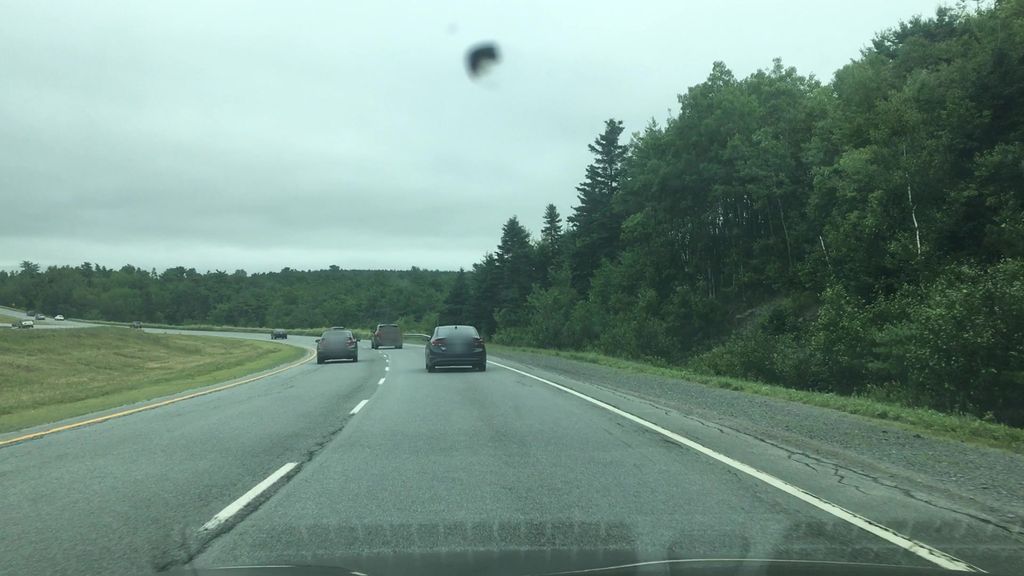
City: halifax